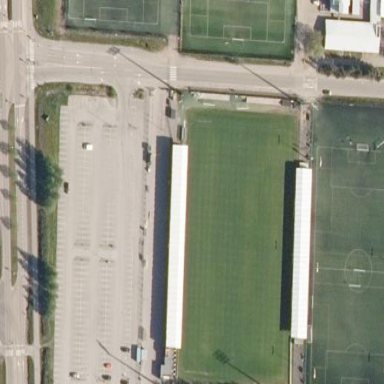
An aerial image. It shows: Stadium for soccer matches.